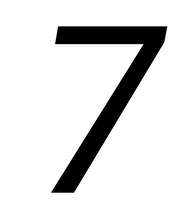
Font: Poppins-Italic